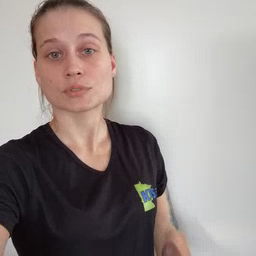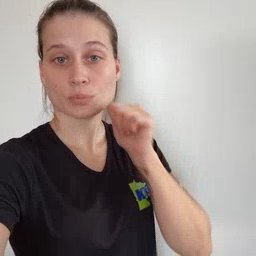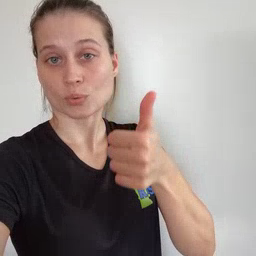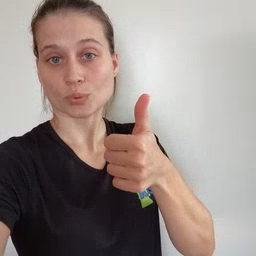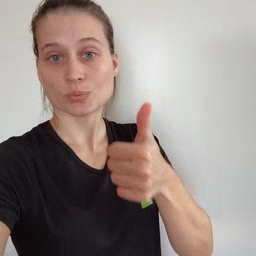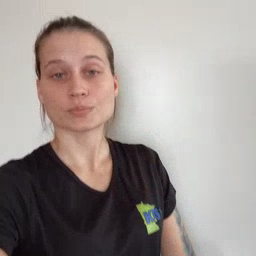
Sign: tomorrow